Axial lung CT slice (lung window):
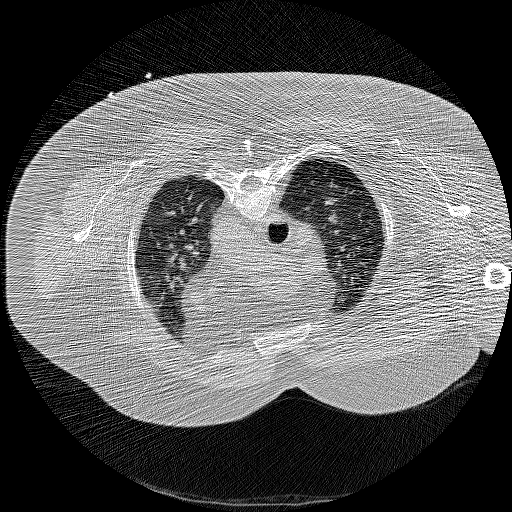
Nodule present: no